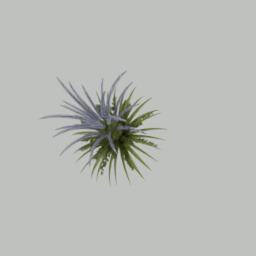
Label: nature